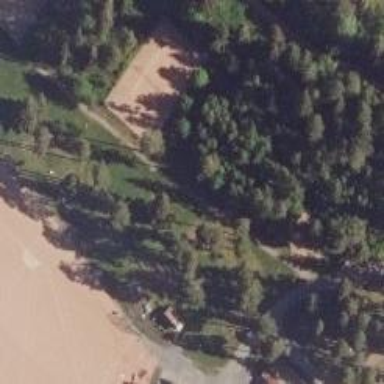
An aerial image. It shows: Sandy pitch designated for beach volleyball.